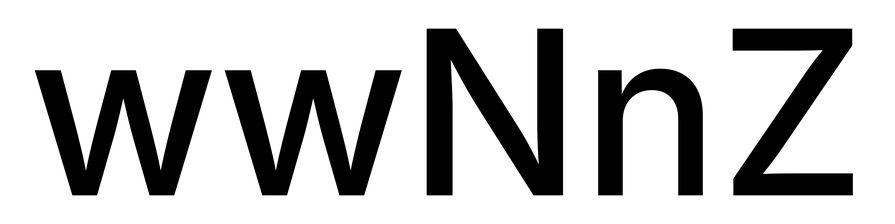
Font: Inter_Medium